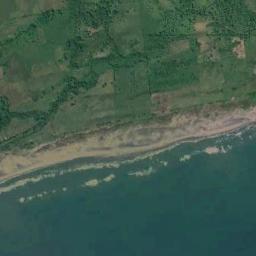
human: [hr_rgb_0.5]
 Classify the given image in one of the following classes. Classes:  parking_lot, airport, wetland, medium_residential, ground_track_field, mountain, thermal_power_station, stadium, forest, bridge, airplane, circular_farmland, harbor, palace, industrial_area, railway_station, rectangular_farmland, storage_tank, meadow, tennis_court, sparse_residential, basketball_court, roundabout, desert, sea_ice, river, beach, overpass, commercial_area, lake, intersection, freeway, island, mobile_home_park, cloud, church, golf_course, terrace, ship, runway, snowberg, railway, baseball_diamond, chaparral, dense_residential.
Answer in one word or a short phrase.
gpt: beach